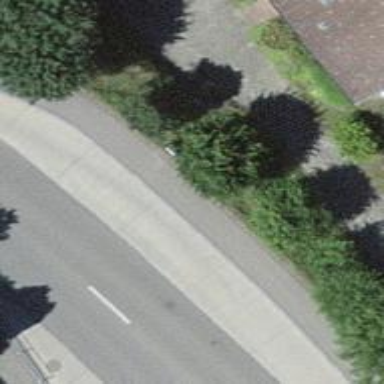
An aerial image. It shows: Bus stop with platform for public transport.